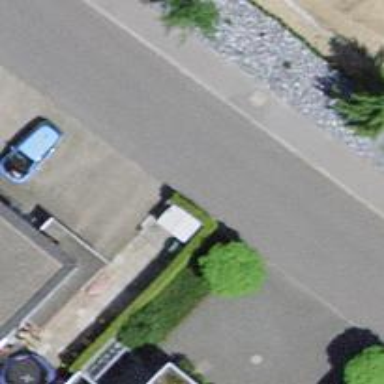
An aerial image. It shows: Hedge barrier.